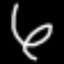
Label: squiggle